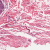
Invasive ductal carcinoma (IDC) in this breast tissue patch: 0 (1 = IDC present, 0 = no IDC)